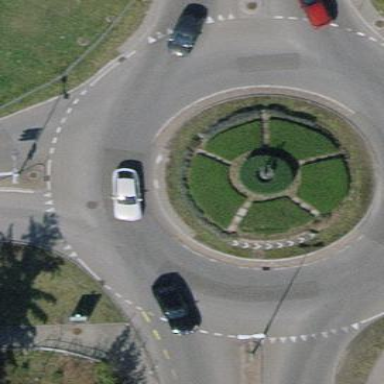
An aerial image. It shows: Secondary road with asphalt surface leading to roundabout. There is separate sidewalk for pedestrians.